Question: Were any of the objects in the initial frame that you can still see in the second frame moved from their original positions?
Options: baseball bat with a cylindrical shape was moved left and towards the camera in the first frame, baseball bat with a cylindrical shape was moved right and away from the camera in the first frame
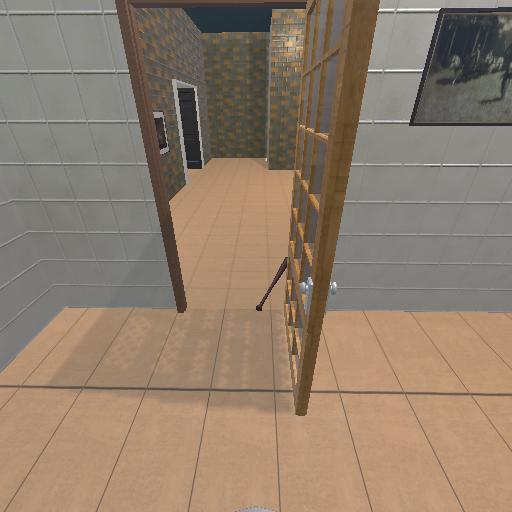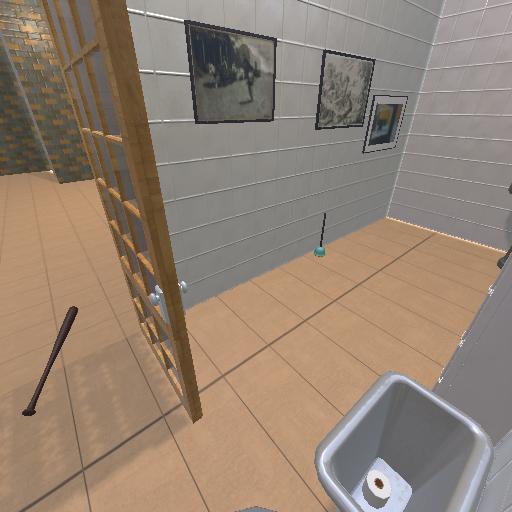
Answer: baseball bat with a cylindrical shape was moved left and towards the camera in the first frame